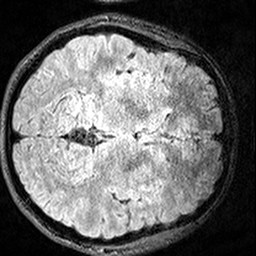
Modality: FLAIR
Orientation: axial
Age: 23
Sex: female
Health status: healthy
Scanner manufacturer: siemens
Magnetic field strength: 3 T
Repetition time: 5 s
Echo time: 0.388 s